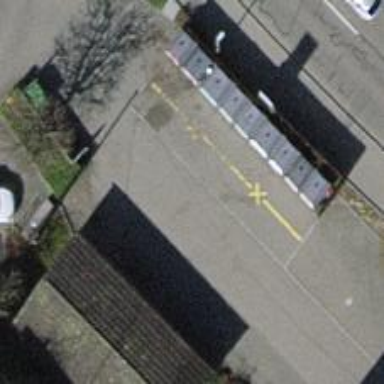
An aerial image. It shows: Recycling container in the area designated for recycling.